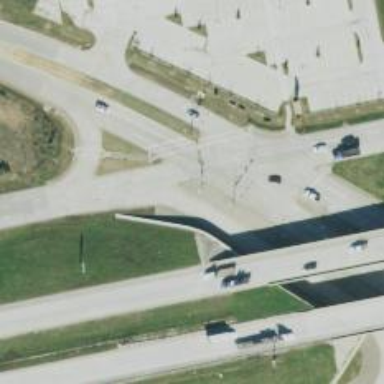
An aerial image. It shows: Tertiary link road.